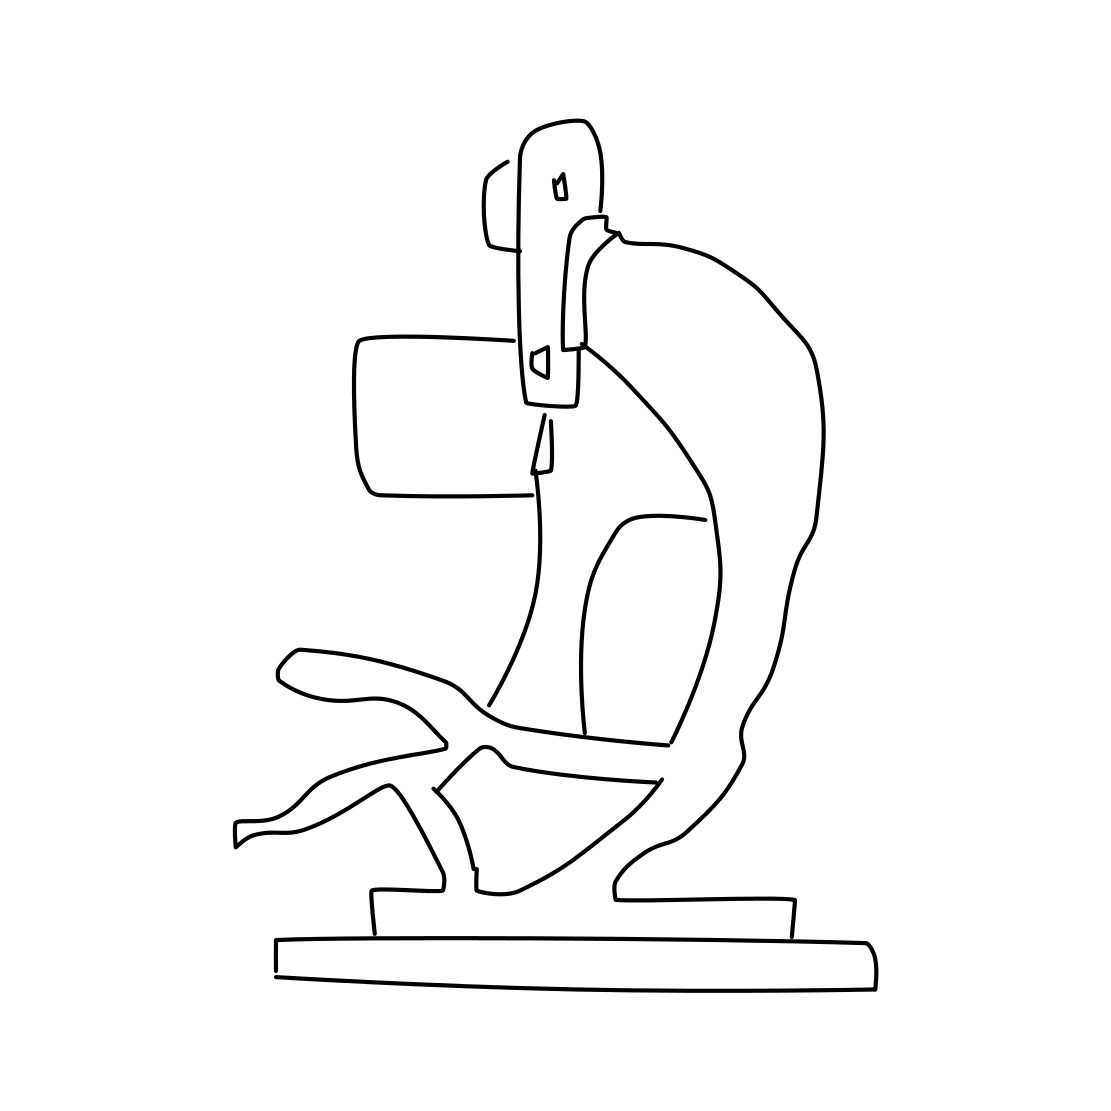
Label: microscope